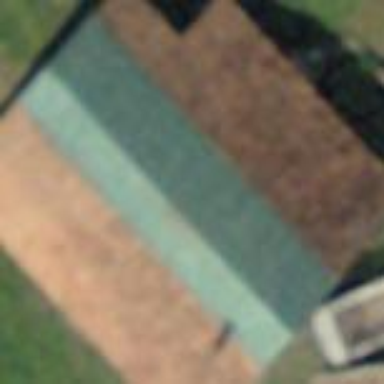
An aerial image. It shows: Barn.